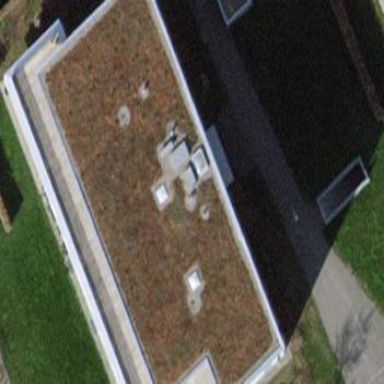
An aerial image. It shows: Residential building with flat white roof.